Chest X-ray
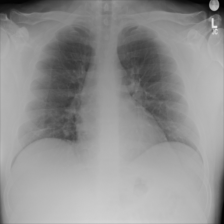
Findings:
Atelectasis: negative
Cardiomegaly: negative
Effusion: negative
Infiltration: negative
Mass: negative
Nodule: negative
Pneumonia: negative
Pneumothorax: negative
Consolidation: negative
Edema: negative
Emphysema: negative
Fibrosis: negative
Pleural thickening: negative
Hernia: negative